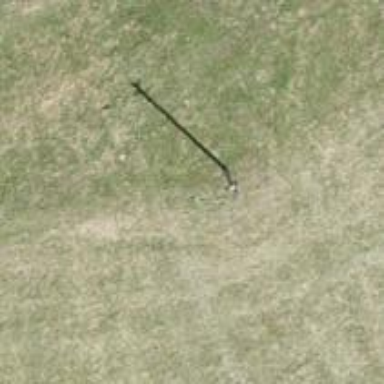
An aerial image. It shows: Power pole.